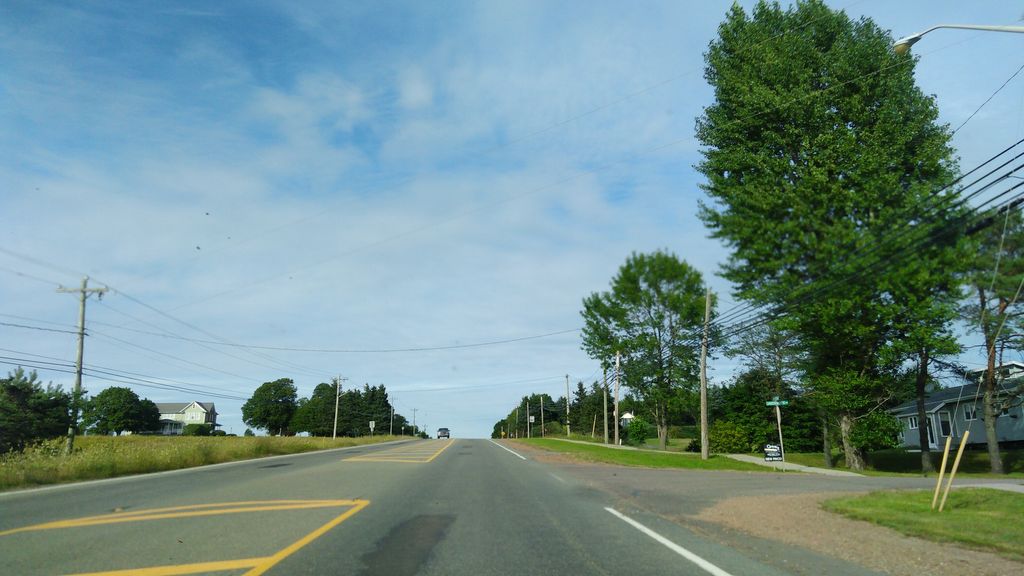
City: charlottetown